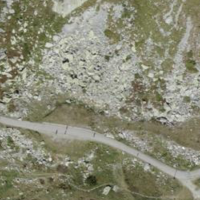
EUNIS habitat code: 31
Species observed at this site:
Oenanthe oenanthe